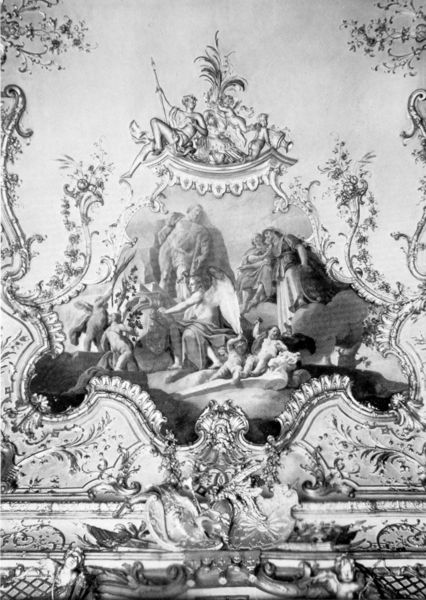
Titel: Grüne Galerie Deckenstuck, Hauptraum (nördliche Schmalseite)
Künstler: Johann Baptist Zimmermann
Standort: München
Institution: Residenz
Schlagwörter: blätter, flügel, gemälde, himmel, mann, nackt, weiß, frauen, menschen, sitzen, ausschnitt, blumen, frau, geschwungen, grau, männer, raum, schmuck, schwarz, skizze, tür, blüten, malerei, ornament, wand, architektur, barock, rahmen, bild, zweige, kirche, boden, gold, decke, kind, rokkoko, bühne, oper, pflanzen, theater, rokoko, kinder, amphore, engel, putte, ranken, relief, schrift, rahmung, figuren, lanze, thron, dekoration, kartusche, detail, dekor, floral, ornamente, verzierung, wandmalerei, stuck, palme, wedel, foto, fotografie, photographie, gewölbe, bayern, religion, münchen, schwarzweiß, entwurf, personifikation, girlanden, photo, fries, wappen, schnörkel, gesims, skulpturen, untersicht, zimmermann, götter, hilfe, blattwerk, fresken, baldachin, speer, deckengemälde, fresko, putten, bemalung, nymphenburg, allegorien, putti, verzierungen, fresco, auferstehung, deckenmalerei, spätbarock, vorzeichnung, supraporte, geschmückt, rocaille, niken, illusionsmalerei, metapher, genius, rockoko, eroten, deckenbild, gitterwerk, stuckdekor, rokaille, cuvilies, decekgemälde, deckenschmuck, musterr, raccaille, schwaqrz, spiegelgewölbe, metaphorisch, tromp loil